Question: I'm using maven from a few time, and I used release plugin only one time. Now I'm working on a modular project the look like to this:

Now I'm reading some things about the release of a modular project and I saw that some people use a same version for all modules, but in this case how Can i manage upgrade and bug fixing on the modules. Summarizing I'm really confused on this topic and I want to ask you some suggestion on how to begin to address this problem.
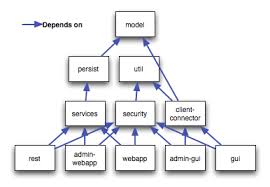
Answer: We also have a similar structure of modules. Each in its maven project.
Each module has its own life-cycle and its own version.
Using your module names -
You want to upgrade the module
- - -
This methodology requires that you manage the dependencies properly.
We try to keep it simple, but with many modules, you can get in to a dependency hell.
Another option is to keep all modules in a single, multi-module maven project
- -
Makes an easy life of managing dependencies, but many unneeded releases.
I think both options are valid. You have to see what your team will feel easy to manage and scale over time.
I hope this helps.